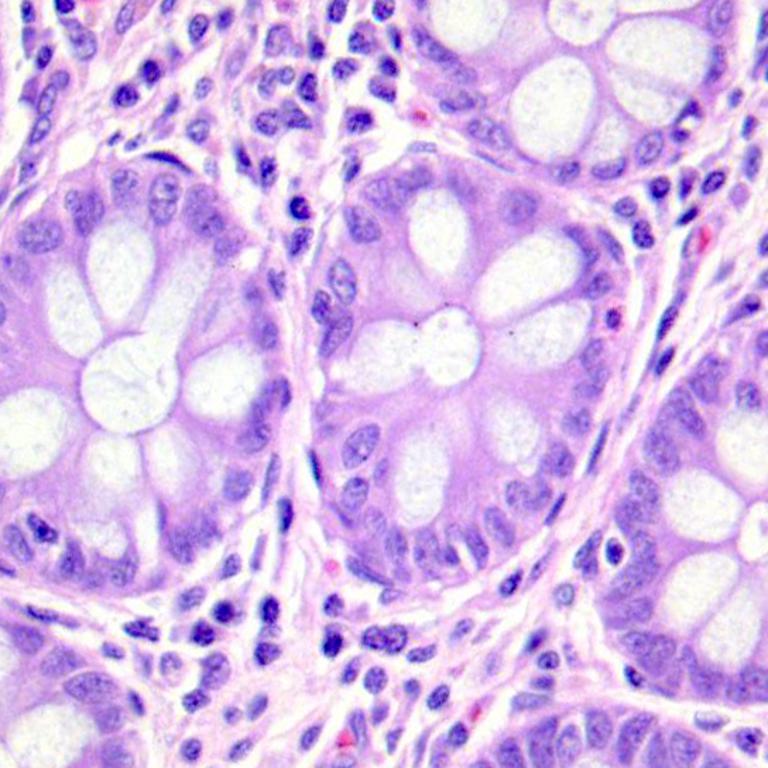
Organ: colon
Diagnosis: benign